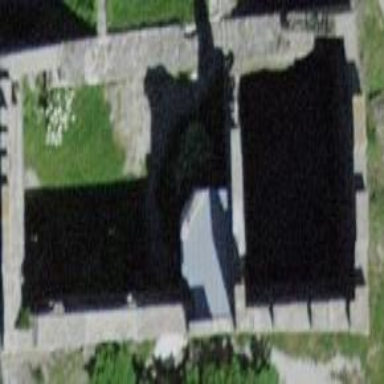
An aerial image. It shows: Castle with historical significance.